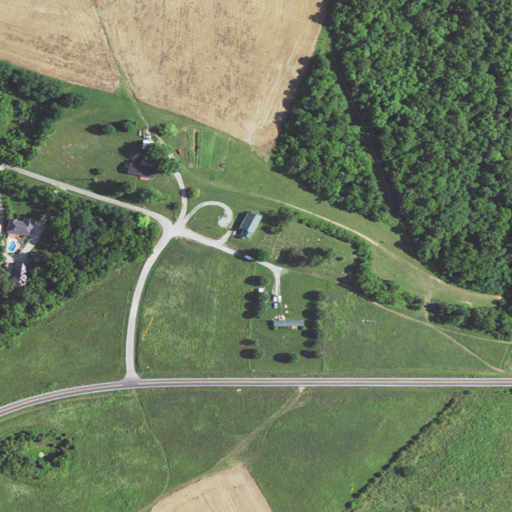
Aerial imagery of mountain in Kentucky named Cemetery Hill containing pasture, deciduous forest, open development, low intensity development, medium intensity development, and mixed forest